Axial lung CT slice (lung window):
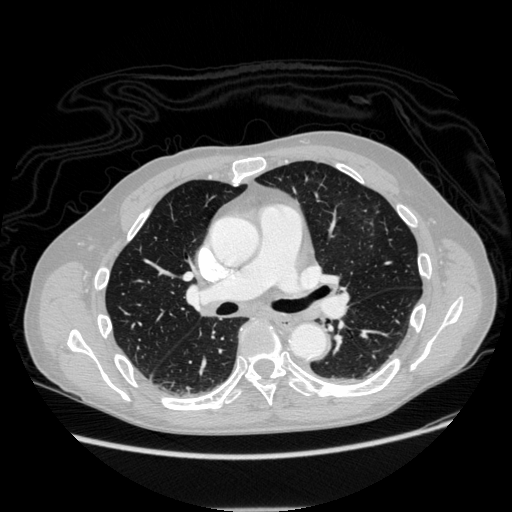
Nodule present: no